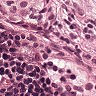
Metastatic tissue present: yes